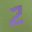
Label: 2